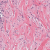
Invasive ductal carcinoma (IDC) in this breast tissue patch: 1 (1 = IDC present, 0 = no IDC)